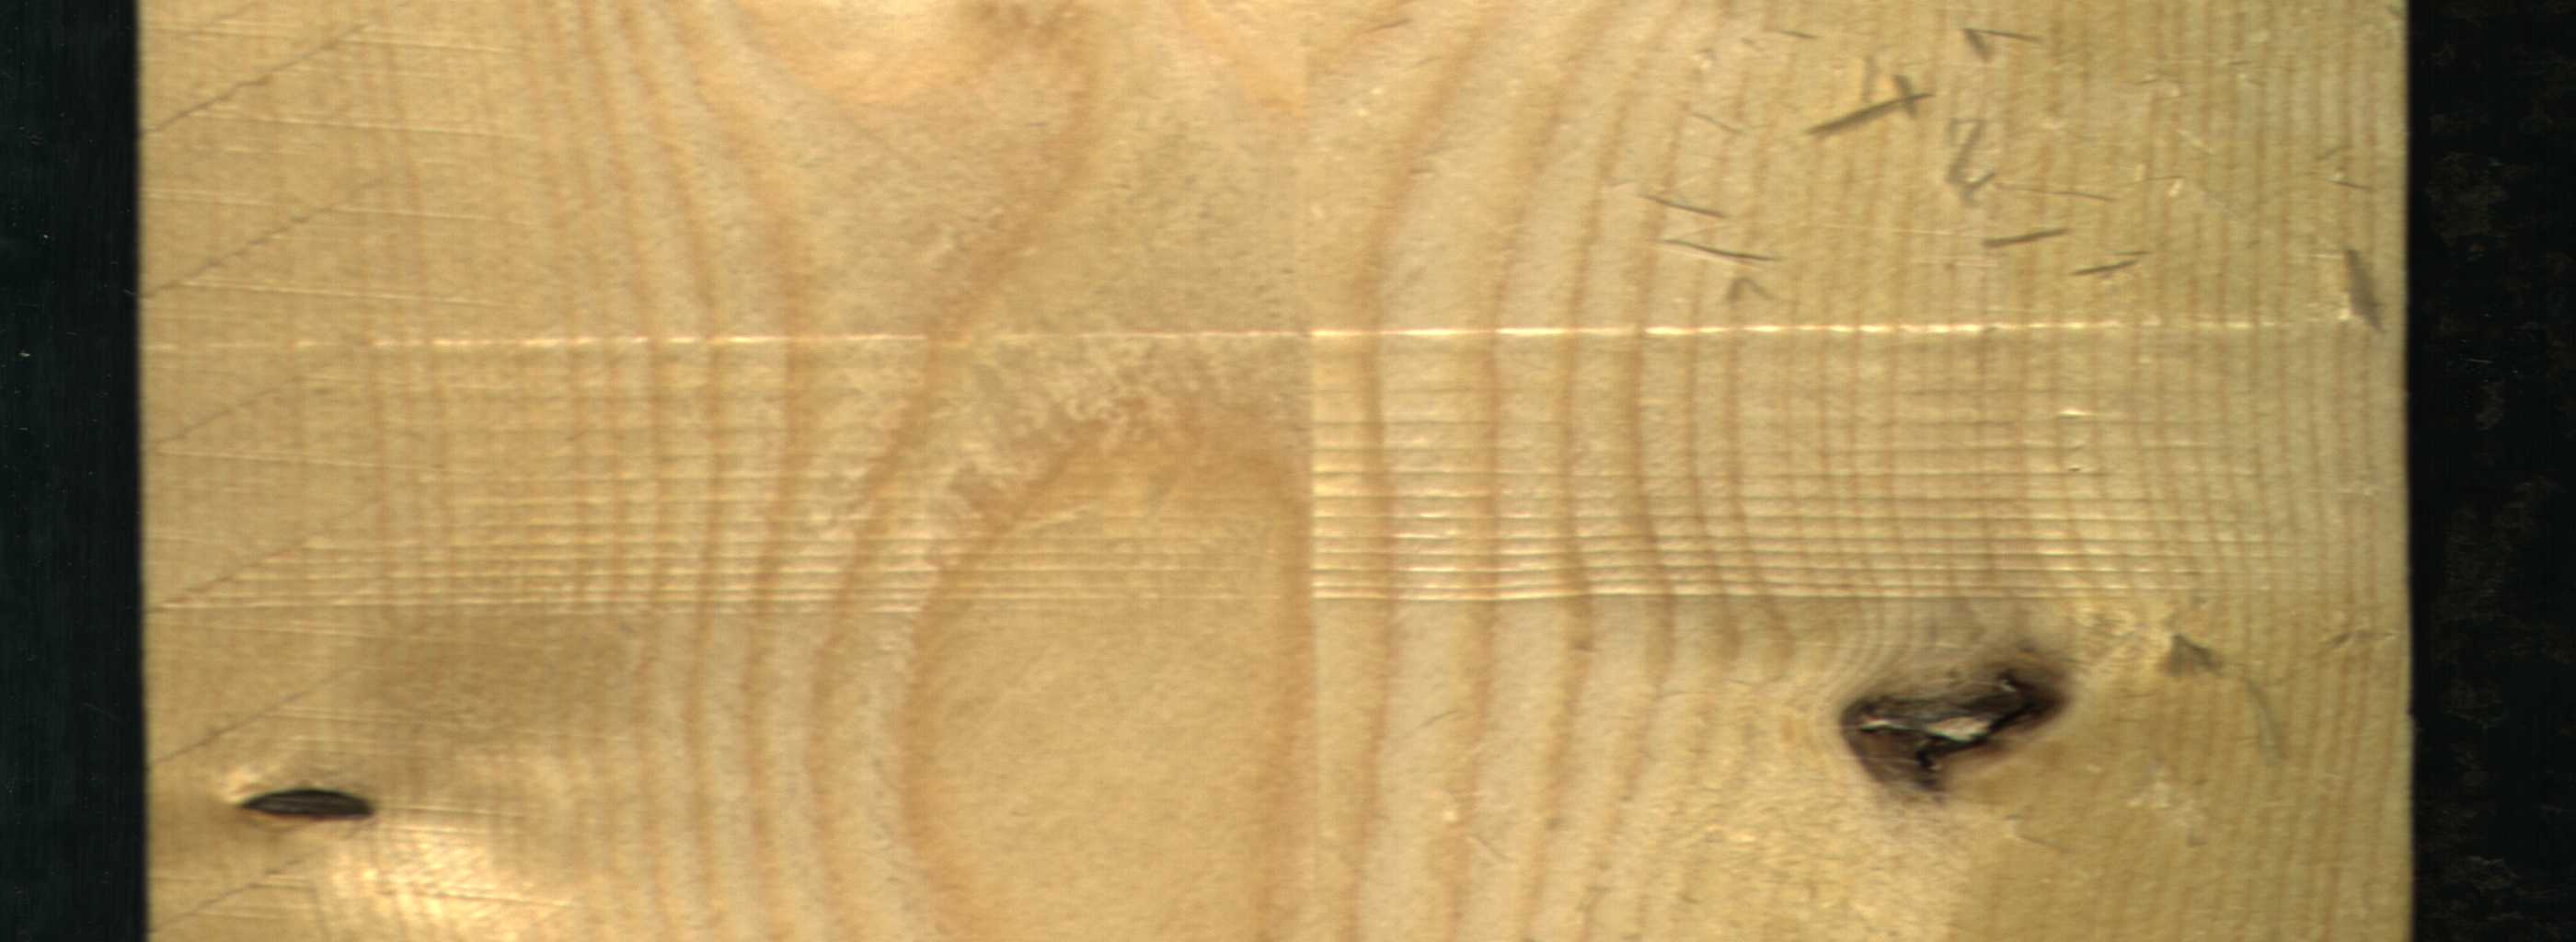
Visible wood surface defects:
Dead_Knot
Dead_Knot